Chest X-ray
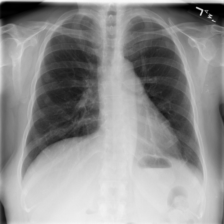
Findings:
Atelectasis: negative
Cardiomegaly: negative
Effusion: negative
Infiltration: negative
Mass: negative
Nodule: negative
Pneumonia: negative
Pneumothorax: negative
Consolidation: negative
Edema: negative
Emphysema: negative
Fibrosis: negative
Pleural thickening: negative
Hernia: negative